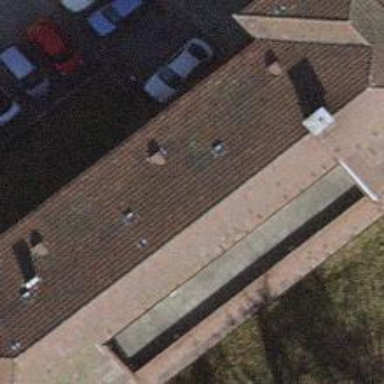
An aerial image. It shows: Industrial building with hipped roof design.